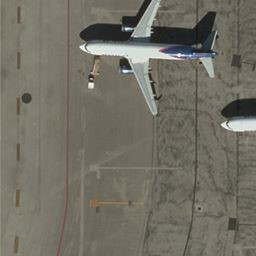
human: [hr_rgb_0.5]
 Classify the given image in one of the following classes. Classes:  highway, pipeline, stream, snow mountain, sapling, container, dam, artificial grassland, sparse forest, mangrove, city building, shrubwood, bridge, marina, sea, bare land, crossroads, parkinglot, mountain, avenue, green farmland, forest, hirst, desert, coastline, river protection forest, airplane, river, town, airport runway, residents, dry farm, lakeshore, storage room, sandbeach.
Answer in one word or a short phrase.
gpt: airplane